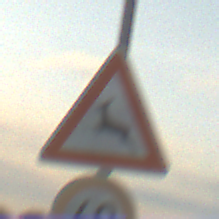
Verkehrszeichen: WildwechselRechts
Zusatzzeichen unten: Geschwindigkeit60
Umgebung: Outdoor, RoadRail
Tageszeit: SunriseSunset
Wetter: PartlyCloudy
Licht: Natural
Jahreszeit: NotSpecified
Kontrast: LowContrast